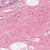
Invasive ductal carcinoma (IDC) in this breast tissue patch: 0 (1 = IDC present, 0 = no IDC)